Question: I'm working on a meta-analysis of epidemiological studies. The studies are very heterogeneous in terms of population, intervention and analysis, so I'm using a random effects model for meta-analysis using "metafor" in R.
I subsetted the studies into subgroups with comparable outcomes. 5/6 look fine.
However, there is one subgroup that looks all wrong because tau is 0 and I^2 is 0. Looking at the data, I don't see why total heterogeneity would be 0.
'''
res <- rma(yi=beta, sei=se, slab=(1:7), measure="OR",data=SIPVdata, digits=3, method= "ML")
Random-Effects Model (k = 3; tau^2 estimator: ML)
logLik deviance AIC BIC AICc
-0.217 2.635 4.433 2.630 16.433
tau^2 (estimated amount of total heterogeneity): 0.000 (SE = 0.044)
tau (square root of estimated tau^2 value): 0.001
I^2 (total heterogeneity / total variability): 0.00%
H^2 (total variability / sampling variability): 1.00
Test for Heterogeneity:
Q(df = 2) = 2.635, p-val = 0.268
Model Results:
estimate se zval pval ci.lb ci.ub
-0.350 0.145 -2.417 0.016 -0.634 -0.066 *
'''
Plotting the model output looks like this:

---
So you can see that 2 observations (5&3), which have small confidence intervals and similar estimates, have the most influence in the sample. The other estimates have wide CIs, which all overlap. I might expect the estimate heterogeneity to be low in this case, but not 0, and certainly not the total variability tau.
Does anyone have an idea what is going on in this meta-analysis?
Thank you very much!
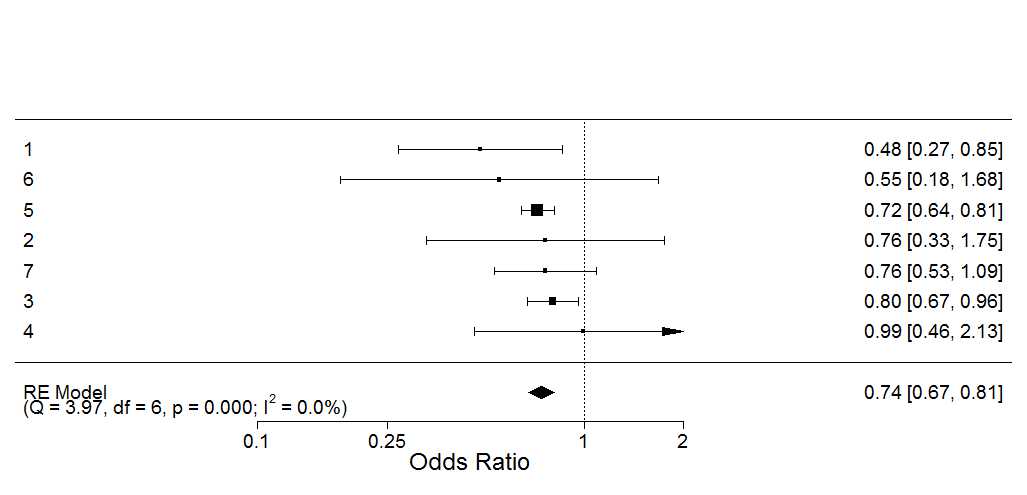
Answer: The ML estimator of 'tau^2' is known to have negative bias. That of course does not mean that it is too low in this particular case, but I would suggest to switch to an estimator that is known to be approximately unbiased. The one I would recommend is REML. This is in fact the default estimator (i.e., if you do not specify the 'method' argument).
Also, note that with 7 studies, the estimate of 'tau^2' (and hence 'I^2') is not going to be very precise. Run 'confint(res)' and you will see that the confidence interval for 'I^2' is going to be very wide. In other words, all values within the CI are compatible with these data, so really there could indeed be no heterogeneity or a lot of it.